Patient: sex F, age 69
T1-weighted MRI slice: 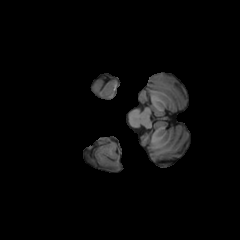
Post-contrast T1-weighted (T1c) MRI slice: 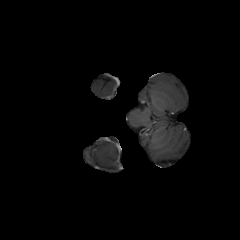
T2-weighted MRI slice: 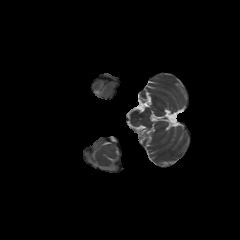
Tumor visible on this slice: no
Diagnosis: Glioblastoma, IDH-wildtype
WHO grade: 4